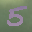
Label: 5